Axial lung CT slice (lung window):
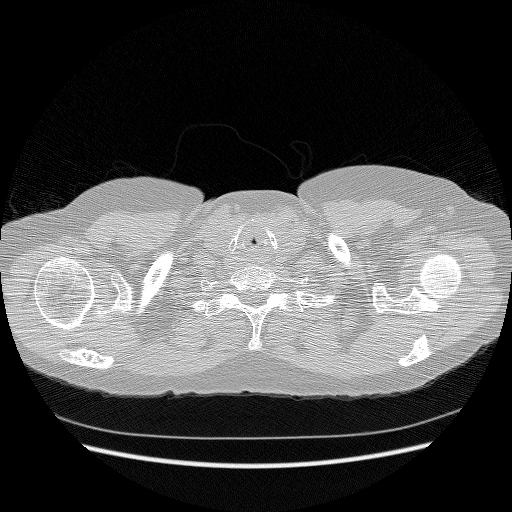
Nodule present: no